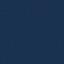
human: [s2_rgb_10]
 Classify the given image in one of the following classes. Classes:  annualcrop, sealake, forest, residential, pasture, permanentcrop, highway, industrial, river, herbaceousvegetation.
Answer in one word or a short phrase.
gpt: SeaLake